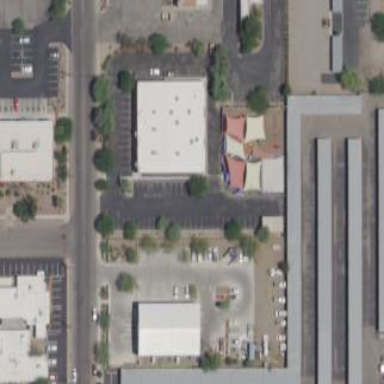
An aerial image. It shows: Building housing storage rental shop.